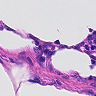
Metastatic tissue present: no